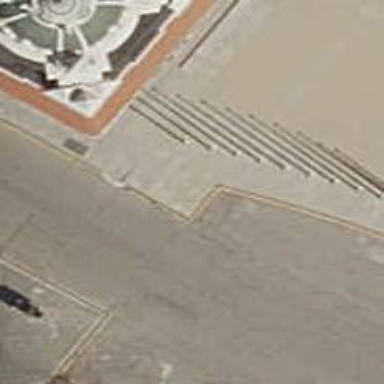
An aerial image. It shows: Flagpole structure.